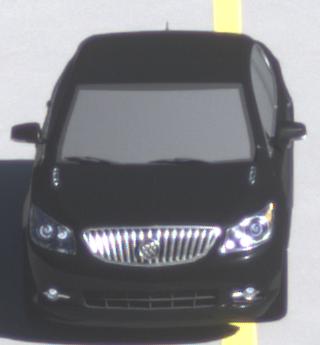
Make: Buick
Model: LaCrosse
Detailed model: Gen. 2
Model produced from: 2009
Model produced until: 2016
Doors: 4
Color: black
Road condition: dry road
Daytime: morning or afternoon
Contrast: high contrast